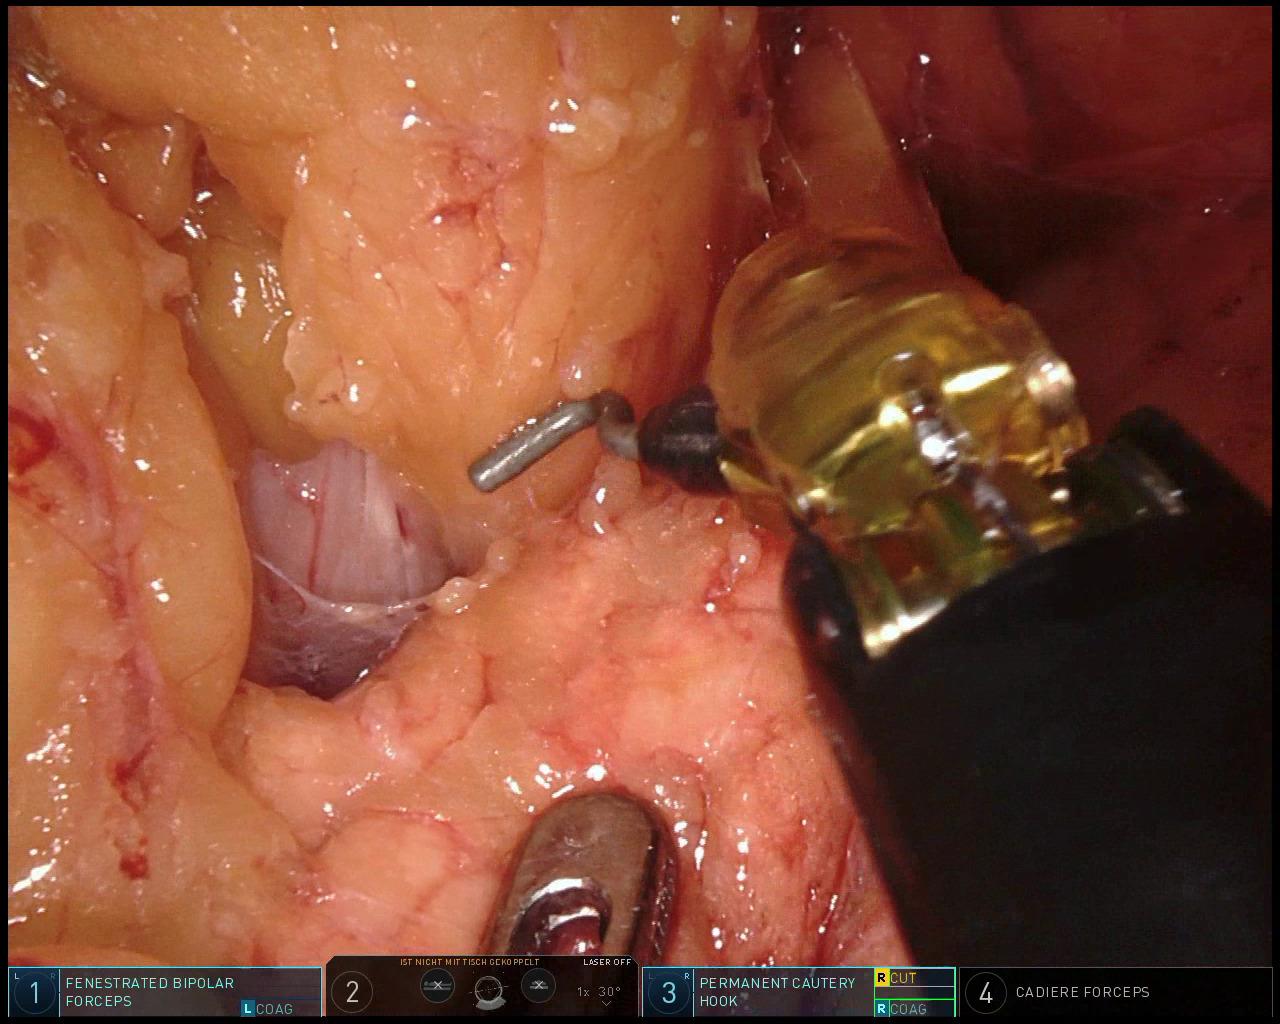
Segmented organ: pancreas
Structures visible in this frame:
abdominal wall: no
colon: no
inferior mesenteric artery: no
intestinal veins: no
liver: no
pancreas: yes
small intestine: no
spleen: no
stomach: yes
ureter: no
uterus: no
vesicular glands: no